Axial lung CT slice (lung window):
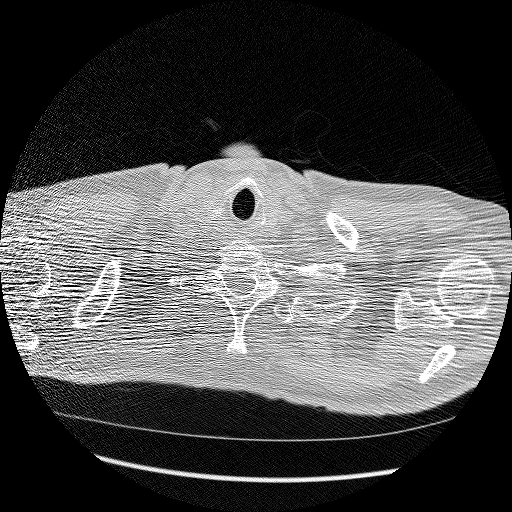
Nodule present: no